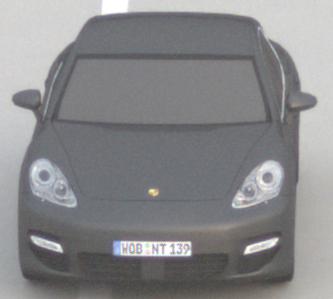
Make: Porsche
Model: Panamera
Detailed model: Panamera (970)
Model produced from: 2010/05
Model produced until: 2013/04
Doors: 5
Color: gray
Road condition: dry road
Daytime: sunrise or sunset
Contrast: low contrast